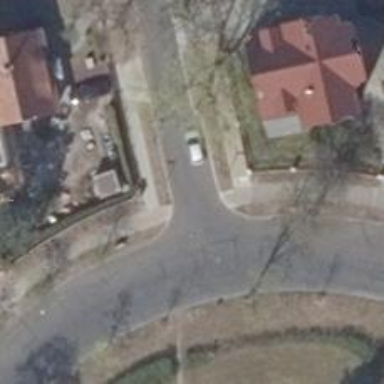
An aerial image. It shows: Road with "give way" sign.